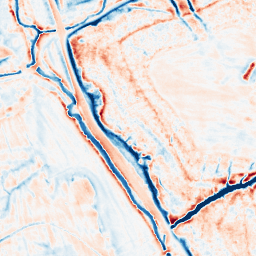
Category: multiscale
Decomposition family: dog_multiscale
Decomposition parameters: sigma_ratio: 1.4
n_scales: 6
base_sigma: 0.5
Upsampling method: regularized
Upsampling parameters: scale: 4
lambda_reg: 0.01
Upsampling scale: 4